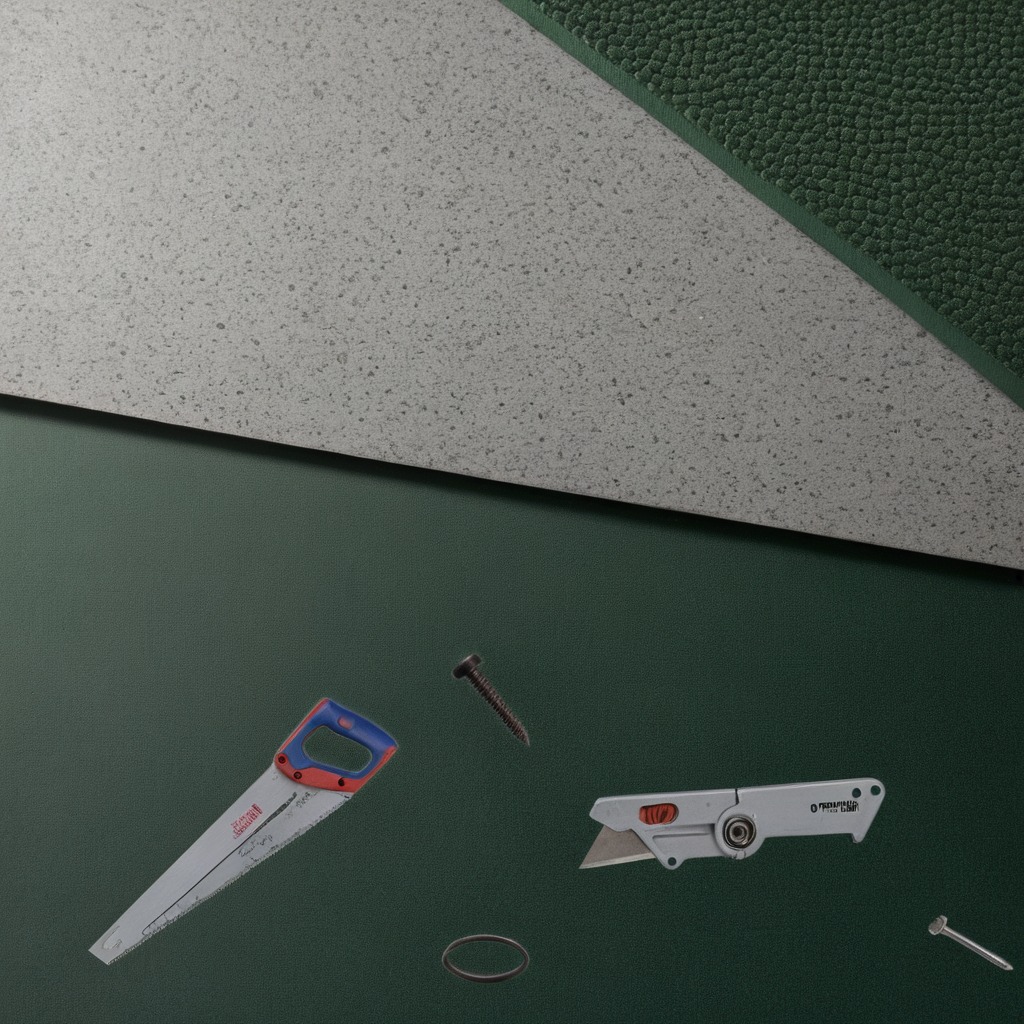
A rubber Oring, a utility knife, a metal machine screw, an iron nail, and a handheld metal saw are lying on the clean granite tabletop covered with a green rubber mat inside a workshop under bright overhead lighting crisp shadows high clarity worn but beneath the mat.